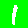
Digit: 1